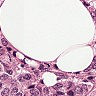
Metastatic tissue present: yes